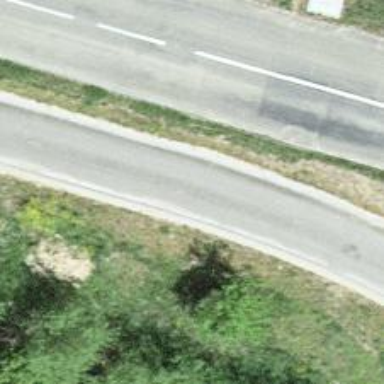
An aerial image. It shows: Paved residential road.